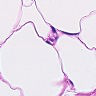
Metastatic tissue present: no